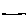
Label: line